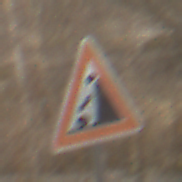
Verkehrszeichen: SteinschlagRechts
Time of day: MorningAfternoon
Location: Outdoor (Nature)
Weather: PartlyCloudy
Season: Winter
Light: Natural